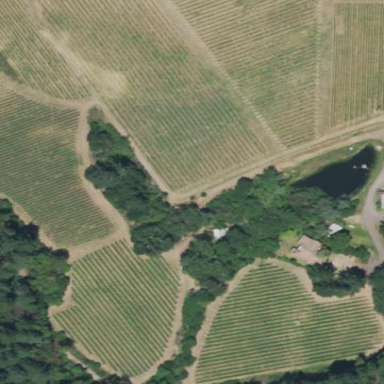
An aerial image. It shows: Vineyard with wine grapes as the crop.